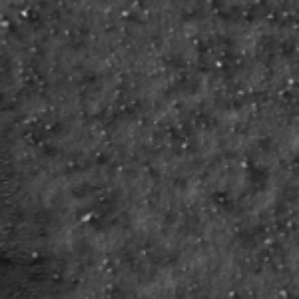
Label: frost